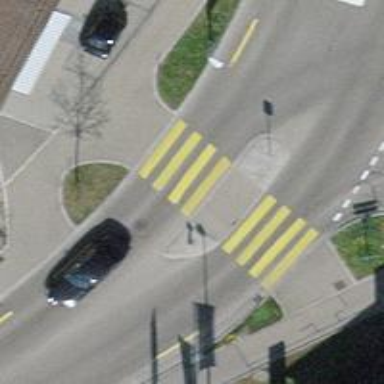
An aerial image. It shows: Marked zebra crossing with pedestrian island.